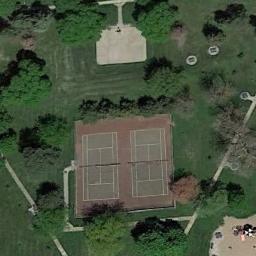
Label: tennis_court